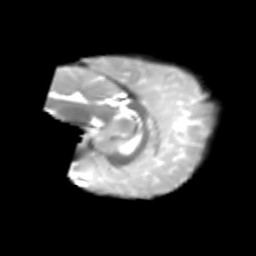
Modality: T2w
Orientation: sagittal
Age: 5
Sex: male
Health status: healthy